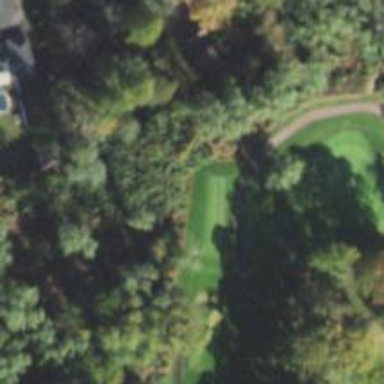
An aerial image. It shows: Path designated for golf carts.